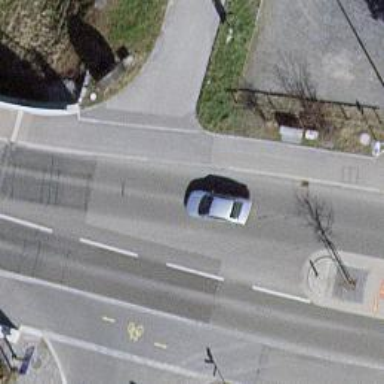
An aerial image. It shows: Secondary road with asphalt surface and sidewalks on both sides.